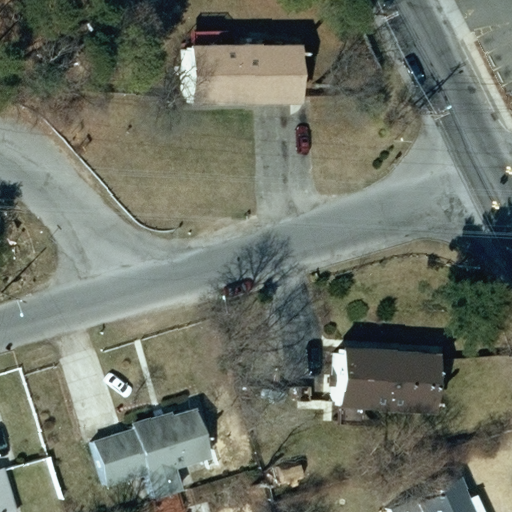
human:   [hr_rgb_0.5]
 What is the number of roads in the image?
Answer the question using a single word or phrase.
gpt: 3

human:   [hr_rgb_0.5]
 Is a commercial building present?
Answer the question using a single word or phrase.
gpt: no

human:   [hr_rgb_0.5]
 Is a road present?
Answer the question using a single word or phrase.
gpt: yes

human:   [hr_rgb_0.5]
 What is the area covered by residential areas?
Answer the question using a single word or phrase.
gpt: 10619m2

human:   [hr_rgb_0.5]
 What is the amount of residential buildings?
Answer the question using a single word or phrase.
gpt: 5

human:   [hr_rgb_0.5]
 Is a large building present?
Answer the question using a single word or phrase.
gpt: no

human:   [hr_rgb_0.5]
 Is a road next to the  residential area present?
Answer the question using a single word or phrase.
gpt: yes

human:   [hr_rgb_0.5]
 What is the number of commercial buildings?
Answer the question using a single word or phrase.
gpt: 0

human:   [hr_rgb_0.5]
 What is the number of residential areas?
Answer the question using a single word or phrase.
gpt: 1

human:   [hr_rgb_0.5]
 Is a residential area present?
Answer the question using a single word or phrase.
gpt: yes

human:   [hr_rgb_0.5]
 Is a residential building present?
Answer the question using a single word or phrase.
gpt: yes

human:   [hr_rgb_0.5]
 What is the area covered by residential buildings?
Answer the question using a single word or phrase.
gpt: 947m2

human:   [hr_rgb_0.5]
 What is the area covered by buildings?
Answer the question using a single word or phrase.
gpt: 947m2

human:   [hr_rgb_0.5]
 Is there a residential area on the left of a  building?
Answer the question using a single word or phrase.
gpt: yes

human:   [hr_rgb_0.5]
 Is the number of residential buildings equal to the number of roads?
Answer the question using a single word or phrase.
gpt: no

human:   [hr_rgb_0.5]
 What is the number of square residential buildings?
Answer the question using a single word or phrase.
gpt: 0

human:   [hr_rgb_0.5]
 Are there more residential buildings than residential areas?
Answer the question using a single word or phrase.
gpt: yes

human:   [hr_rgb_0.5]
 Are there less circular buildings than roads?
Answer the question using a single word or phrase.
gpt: yes

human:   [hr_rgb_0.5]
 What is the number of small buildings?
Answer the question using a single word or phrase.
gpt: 1

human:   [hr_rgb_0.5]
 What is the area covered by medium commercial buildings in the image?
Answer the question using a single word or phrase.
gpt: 0m2

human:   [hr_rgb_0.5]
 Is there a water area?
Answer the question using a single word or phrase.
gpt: no

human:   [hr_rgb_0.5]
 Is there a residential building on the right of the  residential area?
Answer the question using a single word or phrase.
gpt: yes

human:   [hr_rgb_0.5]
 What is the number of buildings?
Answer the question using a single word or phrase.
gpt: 5

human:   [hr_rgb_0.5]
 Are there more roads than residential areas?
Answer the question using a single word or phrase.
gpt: yes

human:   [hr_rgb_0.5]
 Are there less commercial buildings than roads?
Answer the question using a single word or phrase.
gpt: yes

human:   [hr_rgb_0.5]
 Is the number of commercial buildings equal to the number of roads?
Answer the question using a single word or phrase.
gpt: no

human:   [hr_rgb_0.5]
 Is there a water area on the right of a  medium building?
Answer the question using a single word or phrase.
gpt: no

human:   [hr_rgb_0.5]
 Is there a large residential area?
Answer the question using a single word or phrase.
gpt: yes

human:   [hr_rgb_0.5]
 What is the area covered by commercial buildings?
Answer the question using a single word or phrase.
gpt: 0m2

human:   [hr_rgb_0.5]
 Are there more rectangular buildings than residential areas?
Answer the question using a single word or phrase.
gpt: no

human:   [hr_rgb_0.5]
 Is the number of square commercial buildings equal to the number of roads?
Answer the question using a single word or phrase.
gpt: no

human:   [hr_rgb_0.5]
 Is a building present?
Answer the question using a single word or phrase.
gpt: yes

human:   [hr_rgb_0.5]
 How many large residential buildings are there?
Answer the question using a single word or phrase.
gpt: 0

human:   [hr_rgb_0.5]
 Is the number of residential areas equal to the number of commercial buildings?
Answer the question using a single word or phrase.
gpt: no

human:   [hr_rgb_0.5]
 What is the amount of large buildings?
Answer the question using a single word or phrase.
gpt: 0

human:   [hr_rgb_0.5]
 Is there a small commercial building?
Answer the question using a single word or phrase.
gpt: no

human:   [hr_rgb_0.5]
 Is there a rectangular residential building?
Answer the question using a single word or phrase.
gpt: yes

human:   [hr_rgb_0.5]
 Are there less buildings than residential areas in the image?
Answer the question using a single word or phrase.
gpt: no

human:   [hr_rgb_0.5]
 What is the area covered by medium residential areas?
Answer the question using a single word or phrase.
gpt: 0m2

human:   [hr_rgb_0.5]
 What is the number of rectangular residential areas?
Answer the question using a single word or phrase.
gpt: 1

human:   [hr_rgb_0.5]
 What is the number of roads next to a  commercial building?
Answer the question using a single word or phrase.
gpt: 0

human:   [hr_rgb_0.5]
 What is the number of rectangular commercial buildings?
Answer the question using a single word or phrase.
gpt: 0

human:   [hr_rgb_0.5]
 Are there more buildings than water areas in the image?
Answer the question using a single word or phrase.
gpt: yes

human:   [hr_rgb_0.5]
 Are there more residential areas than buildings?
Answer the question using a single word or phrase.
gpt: no

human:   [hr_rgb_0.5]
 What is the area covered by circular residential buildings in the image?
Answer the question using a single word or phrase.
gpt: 0m2

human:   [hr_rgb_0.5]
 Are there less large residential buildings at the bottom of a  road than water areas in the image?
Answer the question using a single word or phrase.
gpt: no

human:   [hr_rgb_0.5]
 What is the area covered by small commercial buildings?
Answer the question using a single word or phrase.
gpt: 0m2

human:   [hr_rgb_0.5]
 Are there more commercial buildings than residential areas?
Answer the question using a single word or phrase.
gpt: no

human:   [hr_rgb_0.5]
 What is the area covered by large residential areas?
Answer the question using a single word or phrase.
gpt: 10619m2

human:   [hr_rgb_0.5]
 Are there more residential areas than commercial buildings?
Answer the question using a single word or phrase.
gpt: yes

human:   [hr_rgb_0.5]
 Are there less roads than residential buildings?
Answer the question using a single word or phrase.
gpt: yes

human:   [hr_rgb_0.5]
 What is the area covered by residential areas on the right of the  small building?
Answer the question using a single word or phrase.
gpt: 0m2

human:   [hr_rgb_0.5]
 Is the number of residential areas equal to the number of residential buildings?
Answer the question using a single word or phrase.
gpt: no

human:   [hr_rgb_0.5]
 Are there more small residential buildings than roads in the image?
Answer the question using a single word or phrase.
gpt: no

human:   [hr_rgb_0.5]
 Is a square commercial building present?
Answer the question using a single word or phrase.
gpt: no

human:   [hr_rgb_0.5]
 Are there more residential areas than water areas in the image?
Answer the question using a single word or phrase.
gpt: yes

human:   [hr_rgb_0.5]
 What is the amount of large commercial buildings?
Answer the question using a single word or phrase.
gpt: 0

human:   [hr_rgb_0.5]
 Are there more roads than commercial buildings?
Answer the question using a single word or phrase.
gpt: yes

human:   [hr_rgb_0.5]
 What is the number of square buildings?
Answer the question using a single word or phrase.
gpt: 0

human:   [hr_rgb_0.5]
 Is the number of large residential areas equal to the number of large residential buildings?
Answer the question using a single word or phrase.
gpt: no

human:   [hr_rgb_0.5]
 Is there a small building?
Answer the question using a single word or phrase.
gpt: yes

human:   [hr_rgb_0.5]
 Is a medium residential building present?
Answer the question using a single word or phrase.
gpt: yes

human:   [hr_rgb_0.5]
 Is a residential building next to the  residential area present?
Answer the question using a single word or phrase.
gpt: yes

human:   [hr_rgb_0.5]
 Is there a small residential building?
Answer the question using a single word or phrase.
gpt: yes